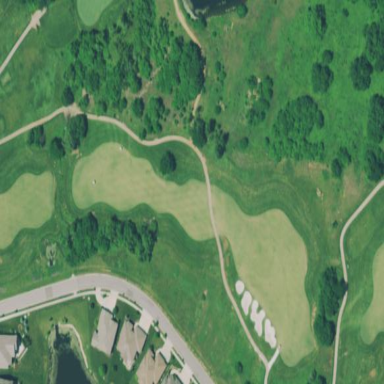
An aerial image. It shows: Rough grassy area used for golf.